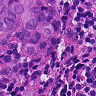
Metastatic tissue present: yes